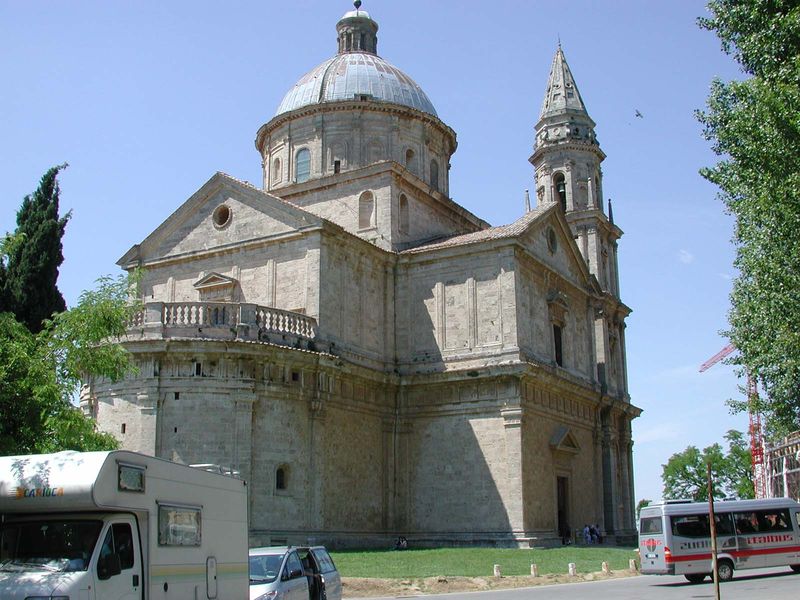
Titel: S. Biagio, Ansicht von Nordosten
Künstler: Antonio da Sangallo
Standort: Montepulciano, S. Biagio (EU - I - Toskana)
Schlagwörter: baum, blau, himmel, schatten, weiß, bäume, grün, fenster, frankreich, licht, marmor, straße, dach, gebäude, gras, rasen, wiese, wand, barock, mensch, spitze, stein, brüstung, kirche, england, renaissance, turm, balkon, italien, giebel, mauer, pilaster, auto, kuppel, geländer, foto, fotografie, türmchen, balustrade, kran, kuppen, gesims, apsis, romanik, verkehr, kapelle, ballustrade, autos, römisch, bauwerk, verkehrt, tympanon, zentralbau, romanisch, gemauert, baluster, tourismus, kirchenfenster, wohnwagen, bus, caravan